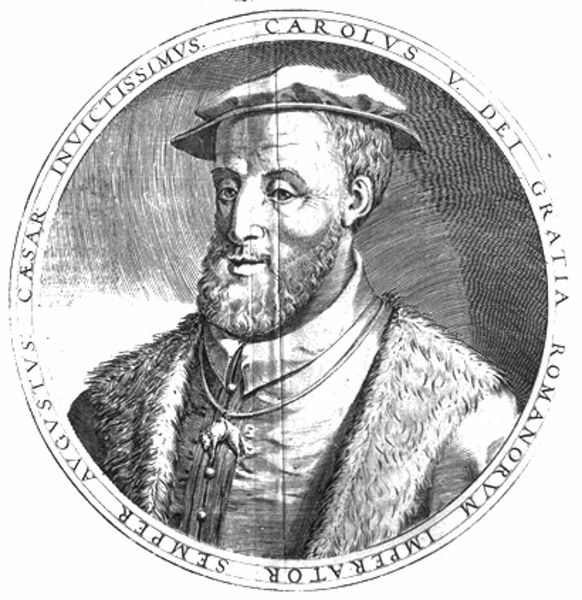
Titel: Bildnis von Kaiser Karl V
Künstler: Franz Hogenberg
Institution: (Seriendruck)
Schlagwörter: dunkel, mann, schatten, umhang, weiß, bar, grau, haar, hell, hintergrund, hut, licht, mund, nase, ohr, profil, schwarz, stirn, zeichnung, blick, hund, haube, alt, bart, hemd, kappe, mütze, augen, falten, kragen, pelz, rahmen, vollbart, bildnis, hals, herr, portrait, porträt, haare, mantel, adel, augenbrauen, brustbild, kinn, knopf, kontrast, lippen, locken, ohren, renaissance, schultern, seide, kreis, rund, rundbild, tondo, fell, lächeln, holzschnitt, schrift, seitlich, wangen, backen, kette, grafik, graphik, schattierung, schattierungen, nacken, rand, kaiser, inschrift, büste, glanz, aufrecht, edel, knöpfe, weste, halskette, name, medaillon, linie, druck, schnitt, schraffur, stich, künstler, seite, schwarzweiß, text, buchstaben, schraffiert, orden, herrscher, nerz, buchdruck, barett, pelzkragen, halbprofil, hubi, anhänger, portät, schwartz, medaille, karl, kupferstich, stier, bär, münze, latein, beischrift, lateinisch, stick, augustus, umschrift, straffur, augenlid, imperator, goldenes vlies, karl v., vlies, carolus, kaiser karl v., pekz, ische, kaiser karl, collane, porträt5, kope, carolvs dei, invictissimus, kaiset